Question: I am trying to simulate a network of mobile robots that uses artificial potential fields for movement planning to a shared destination xd. This is done by generating a series of m-files (one for each robot) from a symbolic expression, as this seems to be the best way in terms of computational time and accuracy. However, I can't figure out what is going wrong with my gradient computation: the analytical gradient that is being computed seems to be faulty, while the numerical gradient is calculated correctly (see the image posted below). I have written a MWE listed below, which also exhibits this problem. I have checked the file generating part of the code, and it does return a correct function file with a correct gradient. But I can't figure out why the analytic and numerical gradient are so different.
(A larger version of the image below can be found <URL>

'''
% create symbolic variables
xd = sym('xd',[1 2]);
x = sym('x',[2 2]);
% create a potential function and a gradient function for both (x,y) pairs
% in x
for i=1:size(x,1)
phi = norm(x(i,:)-xd)/norm(x(1,:)-x(2,:)); % potential field function
xvector = reshape(x.',1,size(x,1)*size(x,2)); % reshape x to allow for gradient computation
grad = gradient(phi,xvector(2*i-1:2*i)); % compute the gradient
gradx = grad(1);grady=grad(2); % split the gradient in two components
% create function file names
gradfun = strcat('GradTester',int2str(i),'.m');
phifun = strcat('PotTester',int2str(i),'.m');
% generate two output files
matlabFunction(gradx, grady,'file',gradfun,'outputs',{'gradx','grady'},'vars',{xvector, xd});
matlabFunction(phi,'file',phifun,'vars',{xvector, xd});
end
clear all % make sure the workspace is empty: the functions are in the files
pause(0.1) % ensure the function file has been generated before it is called
% these are later overwritten by a specific case, but they can be used for
% debugging
x = 0.5*rand(2);
xd = 0.5*rand(1,2);
% values for the Stackoverflow case
x = [0.0533 0.0023;
0.4809 0.3875];
xd = [0.4087 0.4343];
xp = x; % dummy variable to keep x intact
% compute potential field and gradient for both (x,y) pairs
for i=1:size(x,1)
% create a grid centered on the selected (x,y) pair
xGrid = (x(i,1)-0.1):0.005:(x(i,1)+0.1);
yGrid = (x(i,2)-0.1):0.005:(x(i,2)+0.1);
% preallocate the gradient and potential matrices
gradx = zeros(length(xGrid),length(yGrid));
grady = zeros(length(xGrid),length(yGrid));
phi = zeros(length(xGrid),length(yGrid));
% generate appropriate function handles
fun = str2func(strcat('GradTester',int2str(i)));
fun2 = str2func(strcat('PotTester',int2str(i)));
% compute analytic gradient and potential for each position in the xGrid and
% yGrid vectors
for ii = 1:length(yGrid)
for jj = 1:length(xGrid)
xp(i,:) = [xGrid(ii) yGrid(jj)]; % select the position
Xvec = reshape(xp.',1,size(x,1)*size(x,2)); % turn the input into a vector
[gradx(ii,jj),grady(ii,jj)] = fun(Xvec,xd); % compute gradients
phi(jj,ii) = fun2(Xvec,xd); % compute potential value
end
end
[FX,FY] = gradient(phi); % compute the NUMERICAL gradient for comparison
%scale the numerical gradient
FX = FX/0.005;
FY = FY/0.005;
% plot analytic result
subplot(2,2,2*i-1)
hold all
xlim([xGrid(1) xGrid(end)]);
ylim([yGrid(1) yGrid(end)]);
quiver(xGrid,yGrid,-gradx,-grady)
contour(xGrid,yGrid,phi)
title(strcat('Analytic result for position ',int2str(i)));
xlabel('x');
ylabel('y');
subplot(2,2,2*i)
hold all
xlim([xGrid(1) xGrid(end)]);
ylim([yGrid(1) yGrid(end)]);
quiver(xGrid,yGrid,-FX,-FY)
contour(xGrid,yGrid,phi)
title(strcat('Numerical result for position ',int2str(i)));
xlabel('x');
ylabel('y');
end
'''
The potential field I am trying to generate is defined by an (x,y) position, in my code called 'xd'. 'x' is the position matrix of dimension N x 2, where the first column represents x1, x2, and so on, and the second column represents y1, y2, and so on. Xvec is simply a reshaping of this vector to x1,y1,x2,y2,x3,y3 and so on, as the matlabfunction I am generating only accepts vector inputs.
The gradient for robot i is being calculated by taking the derivative w.r.t. x_i and y_i, these two components together yield a single derivative 'vector' shown in the quiver plots. The derivative should look like <URL>, and I checked that the symbolic expression for [gradx,grady] indeed looks like that an m-file is generated.
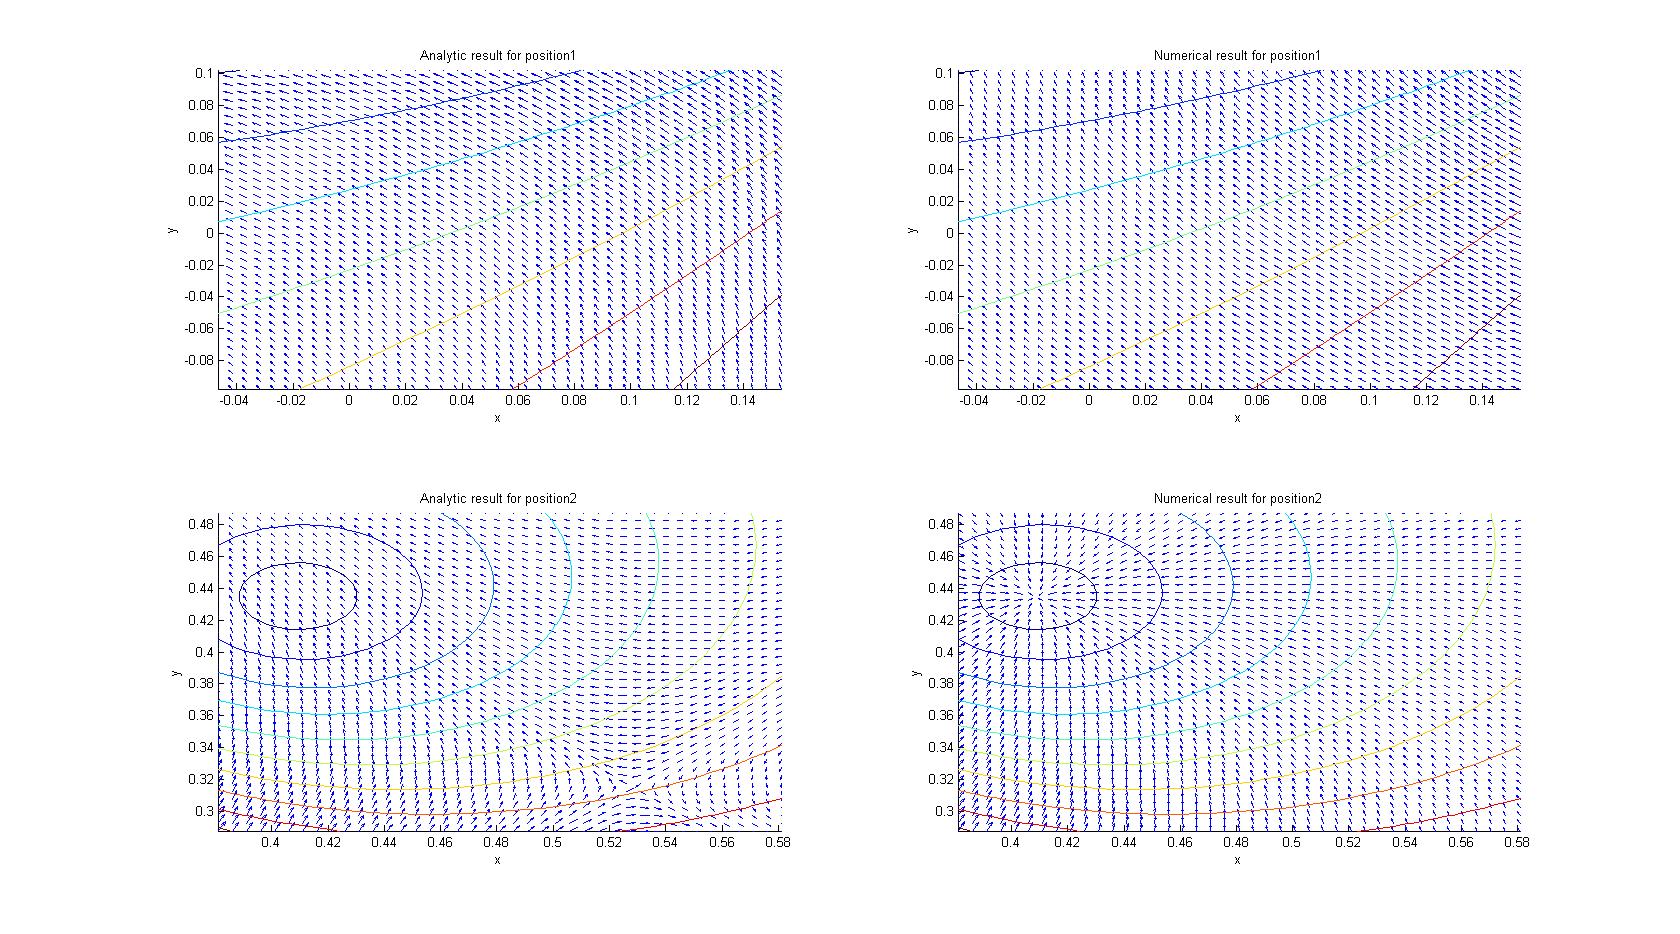
Answer: To fix the particular problem given in the question, you were actually calculating 'phi' in such a way that meant you doing 'gradient(phi)' was not giving the correct results compared to the symbolic gradient. I'll try and explain. Here is how you created 'xGrid' and 'yGrid':
'''
% create a grid centered on the selected (x,y) pair
xGrid = (x(i,1)-0.1):0.005:(x(i,1)+0.1);
yGrid = (x(i,2)-0.1):0.005:(x(i,2)+0.1);
'''
But then in the 'for' loop, 'ii' and 'jj' were used like 'phi(jj,ii)' or 'gradx(ii,jj)', but corresponding to the same physical position. This is why your results were different. Another problem you had was you used 'gradient' incorrectly. Matlab assumes that '[FX,FY]=gradient(phi)' means that 'phi' is calculated from 'phi=f(x,y)' where 'x' and 'y' are matrices created using 'meshgrid'. You effectively had the elements of 'phi' arranged differently to that, an so 'gradient(phi)' gave the wrong answer. Between reversing the 'jj' and 'ii', and the incorrect gradient, the errors cancelled out (I suspect you tried doing 'phi(jj,ii)' after trying 'phi(ii,jj)' first and finding it didn't work).
Anyway, to sort it all out, on the line after you create 'xGrid' and 'yGrid', put this in:
'''
[X,Y]=meshgrid(xGrid,yGrid);
'''
Then change the code after you load 'fun' and 'fun2' to:
'''
for ii = 1:length(xGrid) %// x loop
for jj = 1:length(yGrid) %// y loop
xp(i,:) = [X(ii,jj);Y(ii,jj)]; %// using X and Y not xGrid and yGrid
Xvec = reshape(xp.',1,size(x,1)*size(x,2));
[gradx(ii,jj),grady(ii,jj)] = fun(Xvec,xd);
phi(ii,jj) = fun2(Xvec,xd);
end
end
[FX,FY] = gradient(phi,0.005); %// use the second argument of gradient to set spacing
subplot(2,2,2*i-1)
hold all
axis([min(X(:)) max(X(:)) min(Y(:)) max(Y(:))]) %// use axis rather than xlim/ylim
quiver(X,Y,gradx,grady)
contour(X,Y,phi)
title(strcat('Analytic result for position ',int2str(i)));
xlabel('x');
ylabel('y');
subplot(2,2,2*i)
hold all
axis([min(X(:)) max(X(:)) min(Y(:)) max(Y(:))])
quiver(X,Y,FX,FY)
contour(X,Y,phi)
title(strcat('Numerical result for position ',int2str(i)));
xlabel('x');
ylabel('y');
'''
---
I have some other comments about your code. I think your potential function is ill-defined, which is causing all sorts of problems. You say in the question that 'x' is an Nx2 matrix, but you potential function is defined as
'''
norm(x(i,:)-xd)/norm(x(1,:)-x(2,:));
'''
which means if 'N' was three, you'd have the following three potentials:
'''
norm(x(1,:)-xd)/norm(x(1,:)-x(2,:));
norm(x(2,:)-xd)/norm(x(1,:)-x(2,:));
norm(x(3,:)-xd)/norm(x(1,:)-x(2,:));
'''
and I don't think the third one makes sense. I think this could be causing some confusion with the gradients.
Also, I'm not sure if there is a reason to create the '.m' file functions in your real code, but they are not necessary for the code you posted.